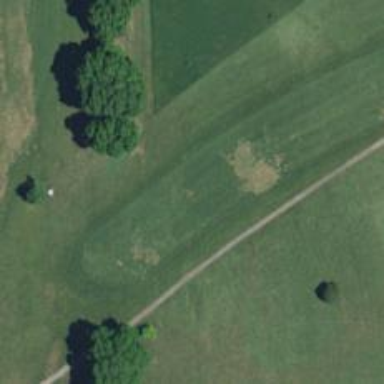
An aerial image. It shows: Golf hole.